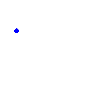
Particle: pion